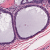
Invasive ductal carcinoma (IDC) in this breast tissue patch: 0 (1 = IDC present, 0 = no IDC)